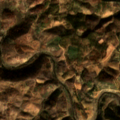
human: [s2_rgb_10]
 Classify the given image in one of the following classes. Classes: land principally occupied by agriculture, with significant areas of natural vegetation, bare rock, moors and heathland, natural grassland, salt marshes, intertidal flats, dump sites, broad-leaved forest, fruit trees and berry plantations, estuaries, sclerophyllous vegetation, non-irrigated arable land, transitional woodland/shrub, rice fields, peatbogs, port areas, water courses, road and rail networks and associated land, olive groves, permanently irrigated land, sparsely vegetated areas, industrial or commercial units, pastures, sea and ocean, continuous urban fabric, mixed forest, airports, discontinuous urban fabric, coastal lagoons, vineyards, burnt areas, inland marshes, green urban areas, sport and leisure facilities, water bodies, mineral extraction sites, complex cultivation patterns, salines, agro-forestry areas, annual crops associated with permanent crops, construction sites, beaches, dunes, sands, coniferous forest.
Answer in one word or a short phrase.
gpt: land principally occupied by agriculture, with significant areas of natural vegetation, coniferous forest, transitional woodland/shrub